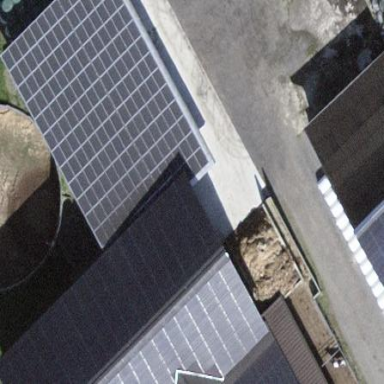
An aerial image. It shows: Solar photovoltaic panel generator.